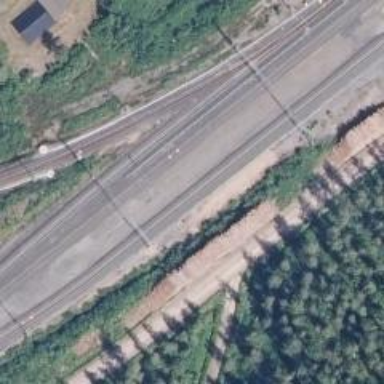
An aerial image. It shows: Siding railway line with electrified contact line for the trains.